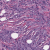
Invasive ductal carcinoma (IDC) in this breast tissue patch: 1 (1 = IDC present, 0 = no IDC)